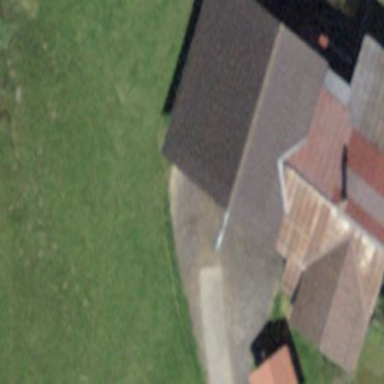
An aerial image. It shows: Farm building.